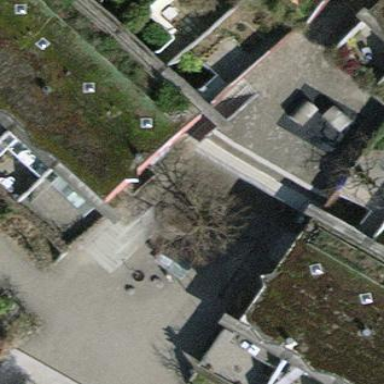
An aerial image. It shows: Terrace building.